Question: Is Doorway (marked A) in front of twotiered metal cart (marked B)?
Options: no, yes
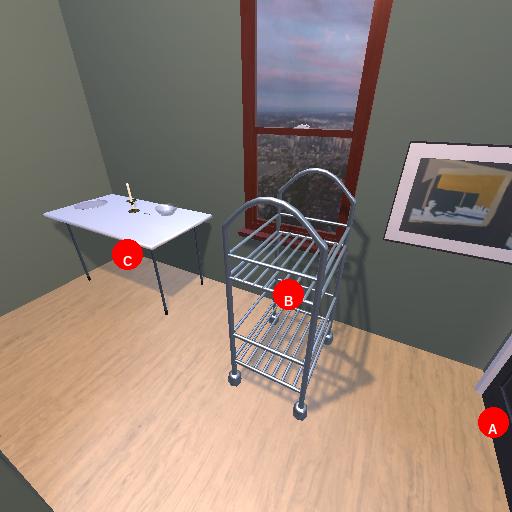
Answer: no